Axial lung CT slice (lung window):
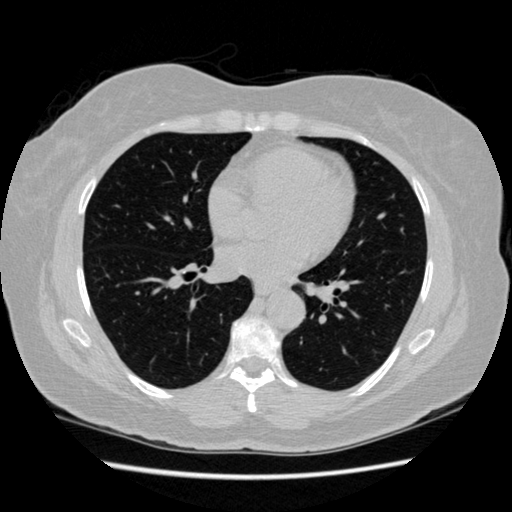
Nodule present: no